Question: I have a problem with '<textarea>'. Caret in it has different vertical position based on when it's empty or not:

'''
textarea {
padding: 0 5px;
border: none;
outline: none;
overflow: hidden;
height: 30px;
vertical-align: middle;
line-height: 26px;
white-space: pre-wrap;
outline: 1px solid red;
}
'''
<URL>
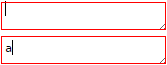
Answer: This makes your text align:
'''
textarea {
padding: 5px;
border: none;
overflow: hidden;
vertical-align: middle;
white-space: pre-wrap;
outline: 1px solid red;
}
'''
It's a text area and it has two lines by default.
A height of 15px will make it look like it's one line and then you can remove and resize the area with JS.